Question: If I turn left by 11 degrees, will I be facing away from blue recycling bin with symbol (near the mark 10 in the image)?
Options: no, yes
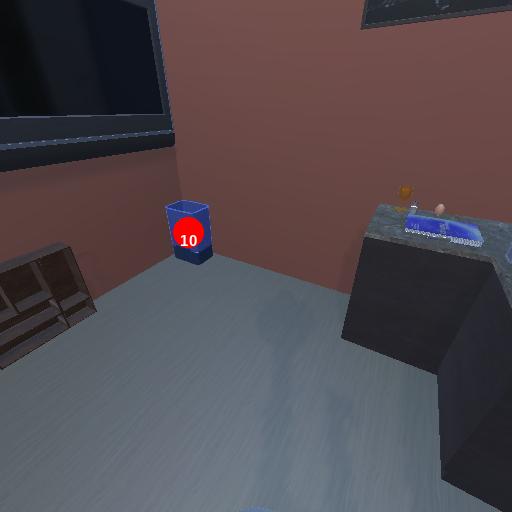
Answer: no